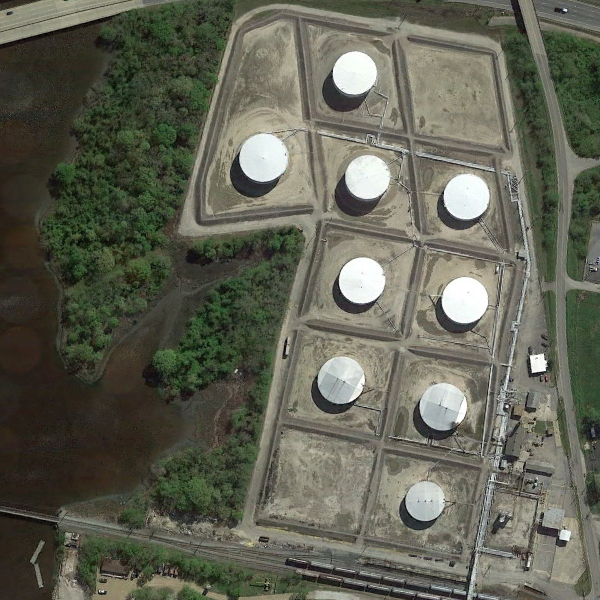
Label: StorageTanks